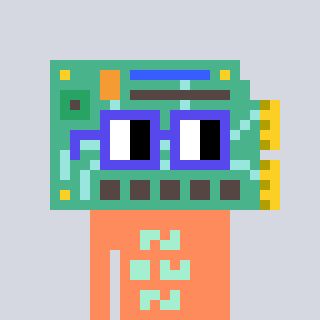
a pixel art character with square blue glasses, a chipboard-shaped head and a peachy-colored body on a cool background